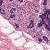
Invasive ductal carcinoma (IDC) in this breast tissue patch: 0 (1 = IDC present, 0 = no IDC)